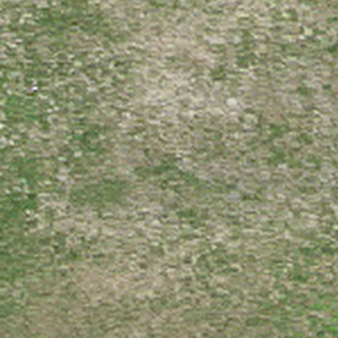
Label: other